Brain MRI, t2w sequence, axial 2D slice.
Patient: age 26, sex F, weight 78 kg, height 1.78 m
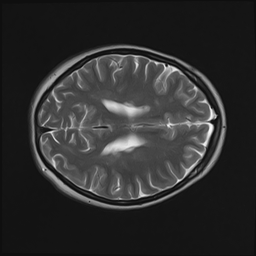